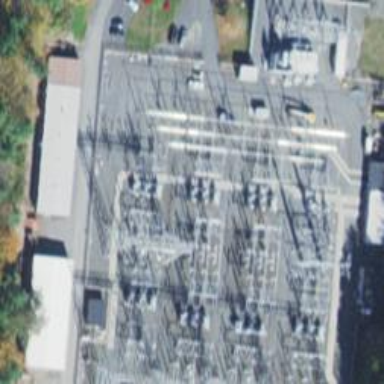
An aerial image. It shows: Switch for power supply.